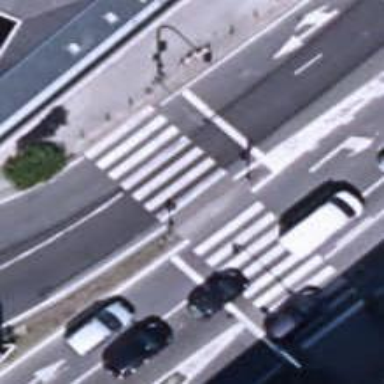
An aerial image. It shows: Crossing with zebra traffic signals.